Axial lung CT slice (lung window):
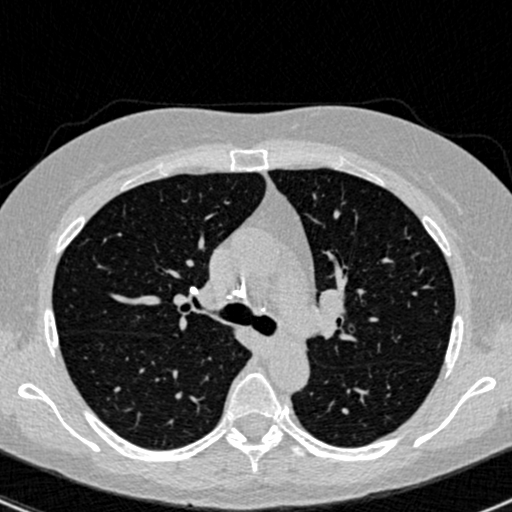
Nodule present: no